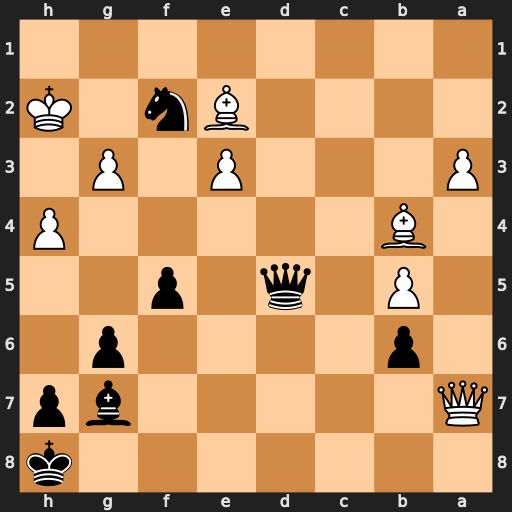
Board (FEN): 7k/Q5bp/1p4p1/1P1q1p2/1B5P/P3P1P1/4Bn1K/8
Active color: b
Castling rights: -
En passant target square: -
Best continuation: Qh1#